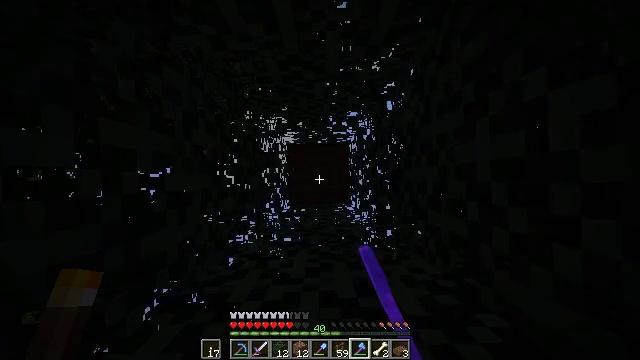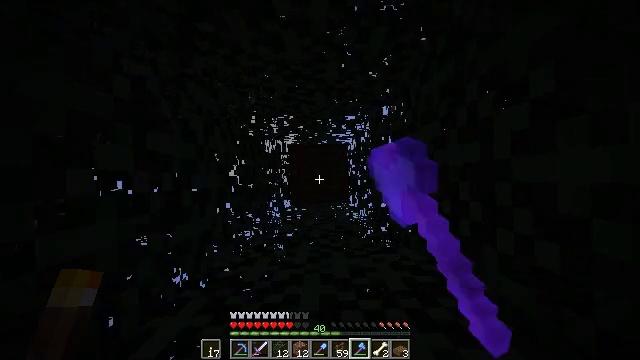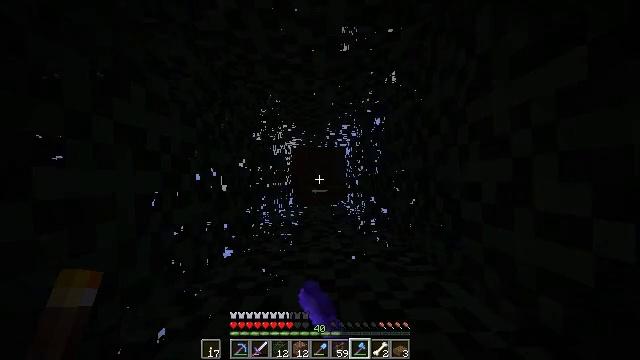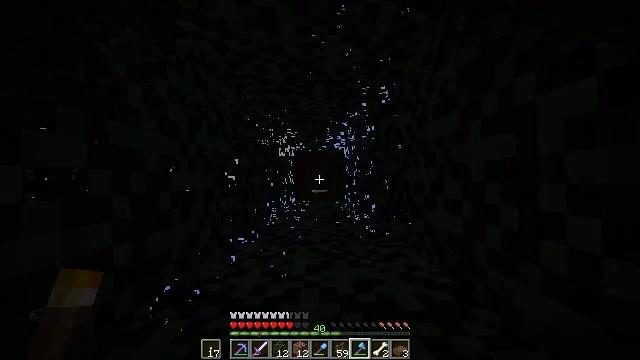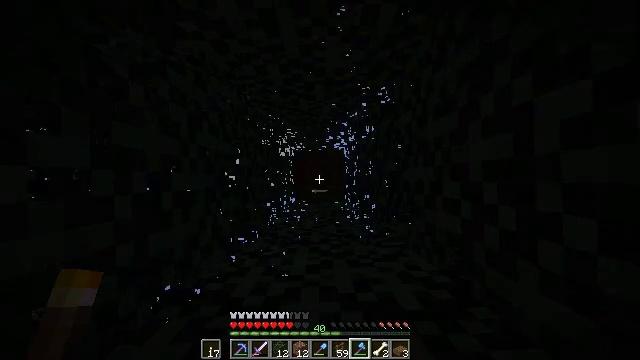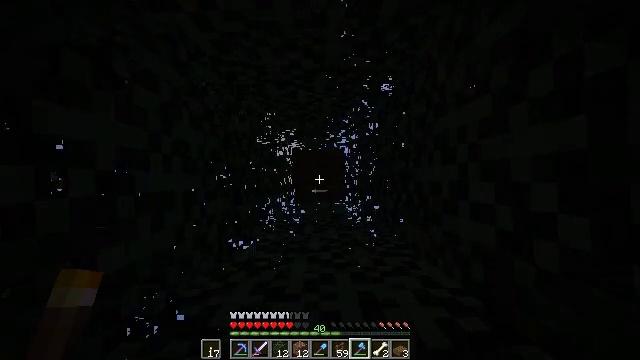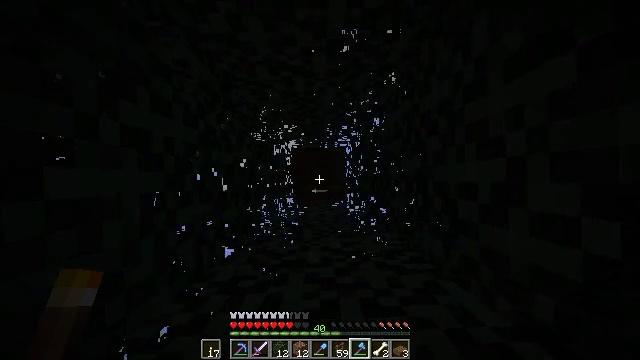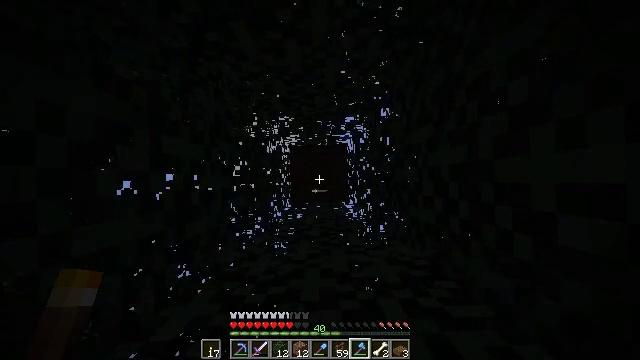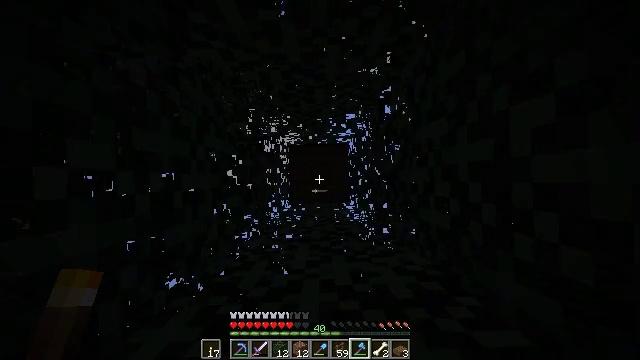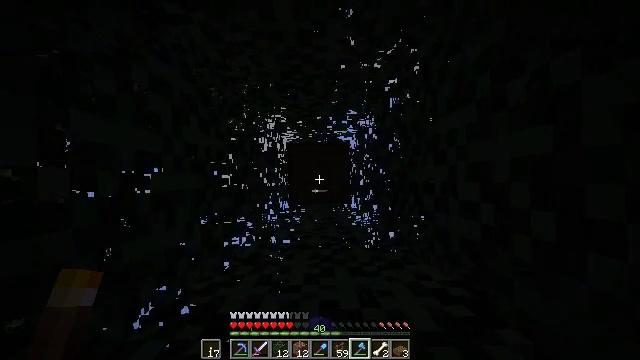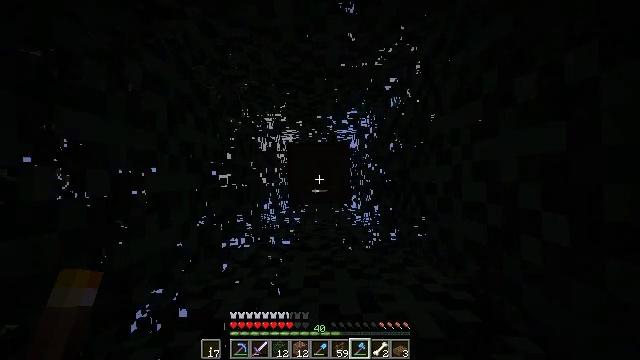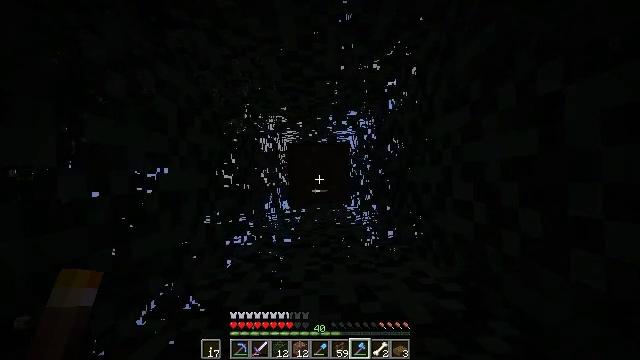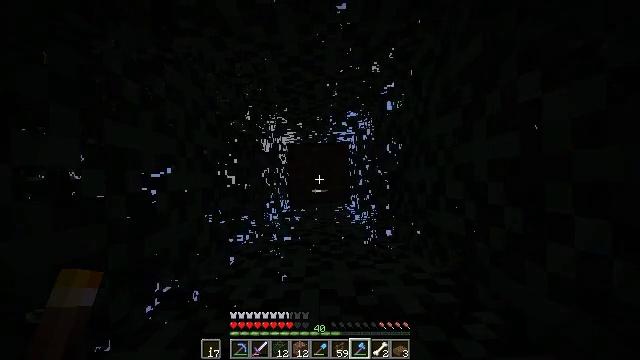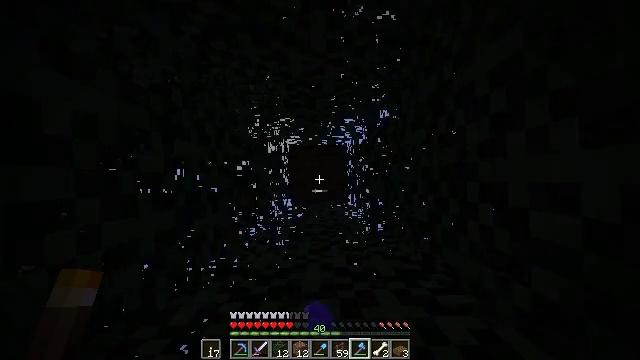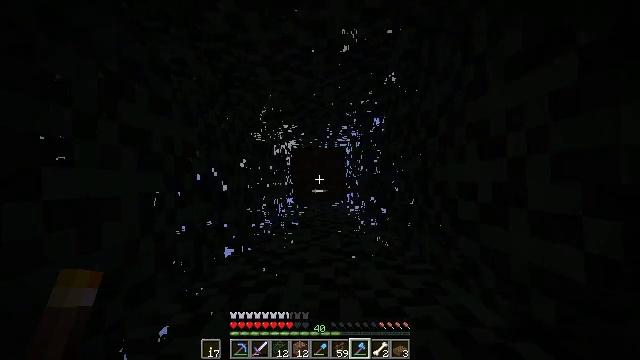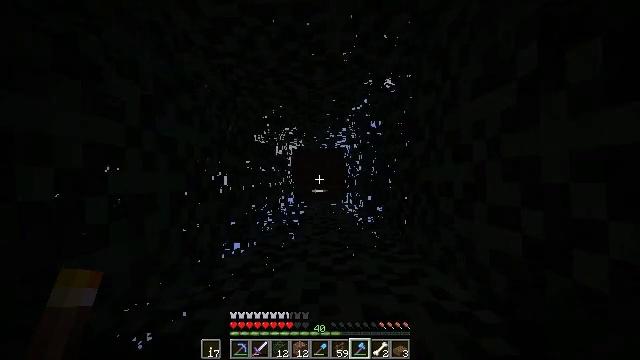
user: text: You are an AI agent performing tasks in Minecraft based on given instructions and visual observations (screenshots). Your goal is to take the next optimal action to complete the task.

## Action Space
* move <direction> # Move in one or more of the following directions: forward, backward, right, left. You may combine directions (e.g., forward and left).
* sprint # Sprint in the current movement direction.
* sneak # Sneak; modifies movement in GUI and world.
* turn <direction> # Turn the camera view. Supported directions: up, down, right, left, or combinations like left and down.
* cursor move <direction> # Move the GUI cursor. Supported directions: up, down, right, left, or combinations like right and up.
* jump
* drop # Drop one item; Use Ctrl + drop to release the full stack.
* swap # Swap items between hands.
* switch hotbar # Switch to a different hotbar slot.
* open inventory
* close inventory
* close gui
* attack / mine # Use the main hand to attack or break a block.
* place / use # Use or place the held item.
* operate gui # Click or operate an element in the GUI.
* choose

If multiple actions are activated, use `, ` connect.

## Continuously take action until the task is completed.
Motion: motion action
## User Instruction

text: Break the spruce log from the tree.
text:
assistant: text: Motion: attack / mine, jump
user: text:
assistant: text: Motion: attack / mine, jump
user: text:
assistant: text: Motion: attack / mine, jump
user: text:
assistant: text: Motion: attack / mine, jump
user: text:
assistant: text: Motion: attack / mine, jump
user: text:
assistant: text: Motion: attack / mine, jump
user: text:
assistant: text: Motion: attack / mine, jump
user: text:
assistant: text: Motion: attack / mine, jump
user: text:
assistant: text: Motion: attack / mine, jump
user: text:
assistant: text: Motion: attack / mine, jump
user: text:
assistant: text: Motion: attack / mine, jump
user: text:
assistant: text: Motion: attack / mine, jump
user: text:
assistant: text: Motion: attack / mine, jump
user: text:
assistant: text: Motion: attack / mine, jump
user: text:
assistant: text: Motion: attack / mine, jump
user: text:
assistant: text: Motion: attack / mine, jump
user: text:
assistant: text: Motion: attack / mine, jump
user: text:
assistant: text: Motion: attack / mine, jump
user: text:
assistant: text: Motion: attack / mine, jump
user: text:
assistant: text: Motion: attack / mine, jump
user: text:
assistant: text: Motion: attack / mine, jump
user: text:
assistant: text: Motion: attack / mine, jump
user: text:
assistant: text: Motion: attack / mine, jump
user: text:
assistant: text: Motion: attack / mine, jump
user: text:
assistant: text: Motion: attack / mine, jump
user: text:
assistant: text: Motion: attack / mine, jump
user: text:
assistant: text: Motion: attack / mine, jump
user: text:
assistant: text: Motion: attack / mine, jump
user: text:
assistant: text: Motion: attack / mine, jump
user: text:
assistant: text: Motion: attack / mine, jump